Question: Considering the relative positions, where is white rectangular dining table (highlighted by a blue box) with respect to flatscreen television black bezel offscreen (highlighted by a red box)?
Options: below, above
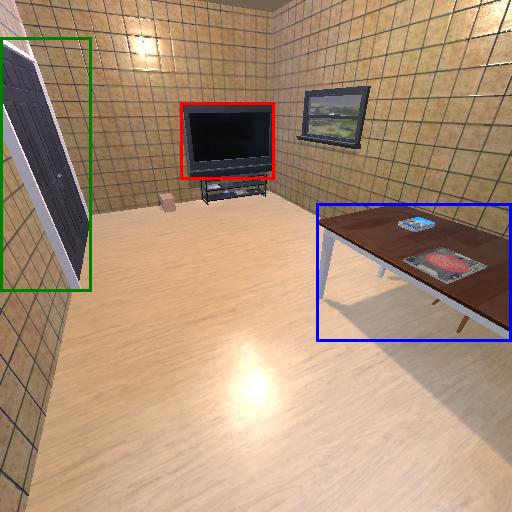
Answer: below